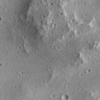
Label: not_dusty